Interaction volume radius: 5 \u00c5
Interaction volume height: 10 \u00c5
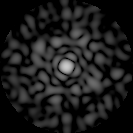
Disorder parameter: 0.7818